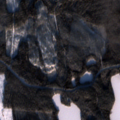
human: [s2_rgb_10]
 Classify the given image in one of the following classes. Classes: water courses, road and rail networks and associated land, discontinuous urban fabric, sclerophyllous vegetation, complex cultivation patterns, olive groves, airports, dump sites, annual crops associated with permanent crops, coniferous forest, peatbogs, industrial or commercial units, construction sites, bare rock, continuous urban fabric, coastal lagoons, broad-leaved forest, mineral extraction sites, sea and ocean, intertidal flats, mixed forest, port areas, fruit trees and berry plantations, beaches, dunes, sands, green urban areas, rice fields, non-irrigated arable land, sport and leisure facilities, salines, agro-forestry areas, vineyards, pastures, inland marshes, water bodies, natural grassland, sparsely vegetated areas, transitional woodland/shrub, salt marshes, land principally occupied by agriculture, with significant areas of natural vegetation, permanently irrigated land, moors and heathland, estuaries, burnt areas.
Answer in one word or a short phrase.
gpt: coniferous forest, water bodies